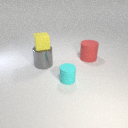
large red rubber cylinder behind large gray metal cylinder